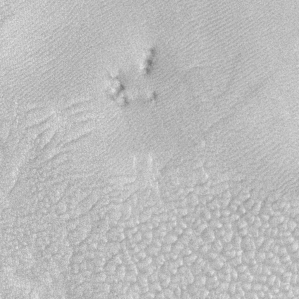
Label: frost